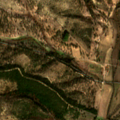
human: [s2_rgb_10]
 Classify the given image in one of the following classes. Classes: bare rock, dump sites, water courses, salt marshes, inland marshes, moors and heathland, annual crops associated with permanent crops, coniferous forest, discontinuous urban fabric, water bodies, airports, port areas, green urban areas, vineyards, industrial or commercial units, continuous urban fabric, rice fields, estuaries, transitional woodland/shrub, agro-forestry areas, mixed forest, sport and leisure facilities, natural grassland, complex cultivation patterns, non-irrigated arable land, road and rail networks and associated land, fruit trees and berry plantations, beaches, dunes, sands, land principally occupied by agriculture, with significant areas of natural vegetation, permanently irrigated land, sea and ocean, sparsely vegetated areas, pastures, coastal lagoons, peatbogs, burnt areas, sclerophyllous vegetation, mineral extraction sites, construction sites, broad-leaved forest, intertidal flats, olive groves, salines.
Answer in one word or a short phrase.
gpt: non-irrigated arable land, olive groves, agro-forestry areas, mixed forest